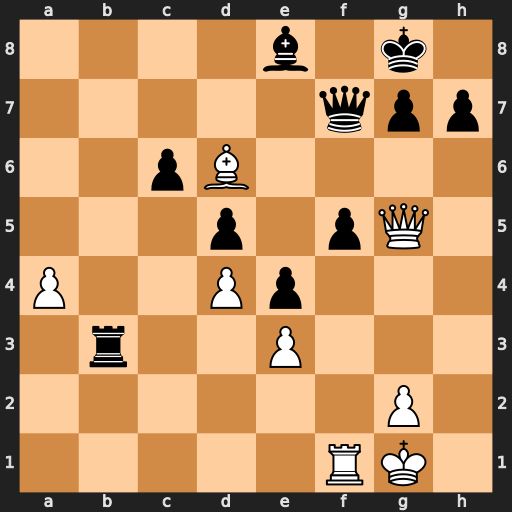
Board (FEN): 4b1k1/5qpp/2pB4/3p1pQ1/P2Pp3/1r2P3/6P1/5RK1
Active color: w
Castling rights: -
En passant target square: -
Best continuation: Rxf5 h6 Rxf7 hxg5 Rf8+